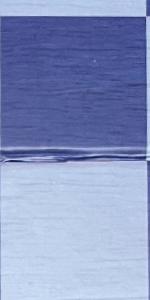
Label: Empty